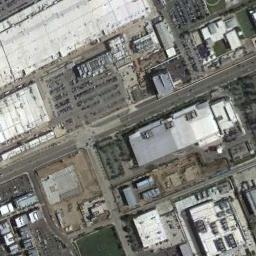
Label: industrial_area